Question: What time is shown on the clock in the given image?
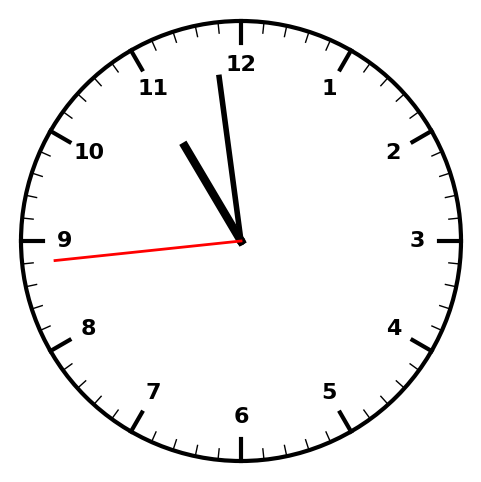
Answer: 10:58:44